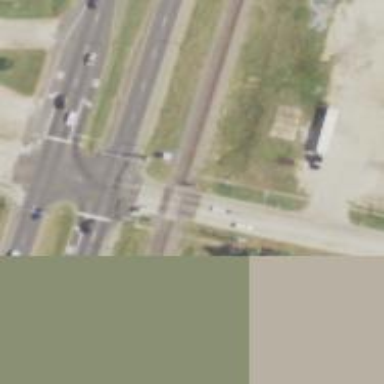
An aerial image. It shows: Railway level crossing.